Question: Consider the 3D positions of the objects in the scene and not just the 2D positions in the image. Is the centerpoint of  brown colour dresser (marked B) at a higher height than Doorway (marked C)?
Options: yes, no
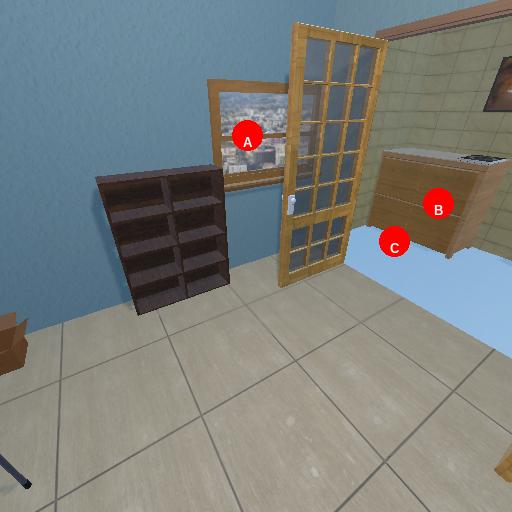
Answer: yes